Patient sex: F
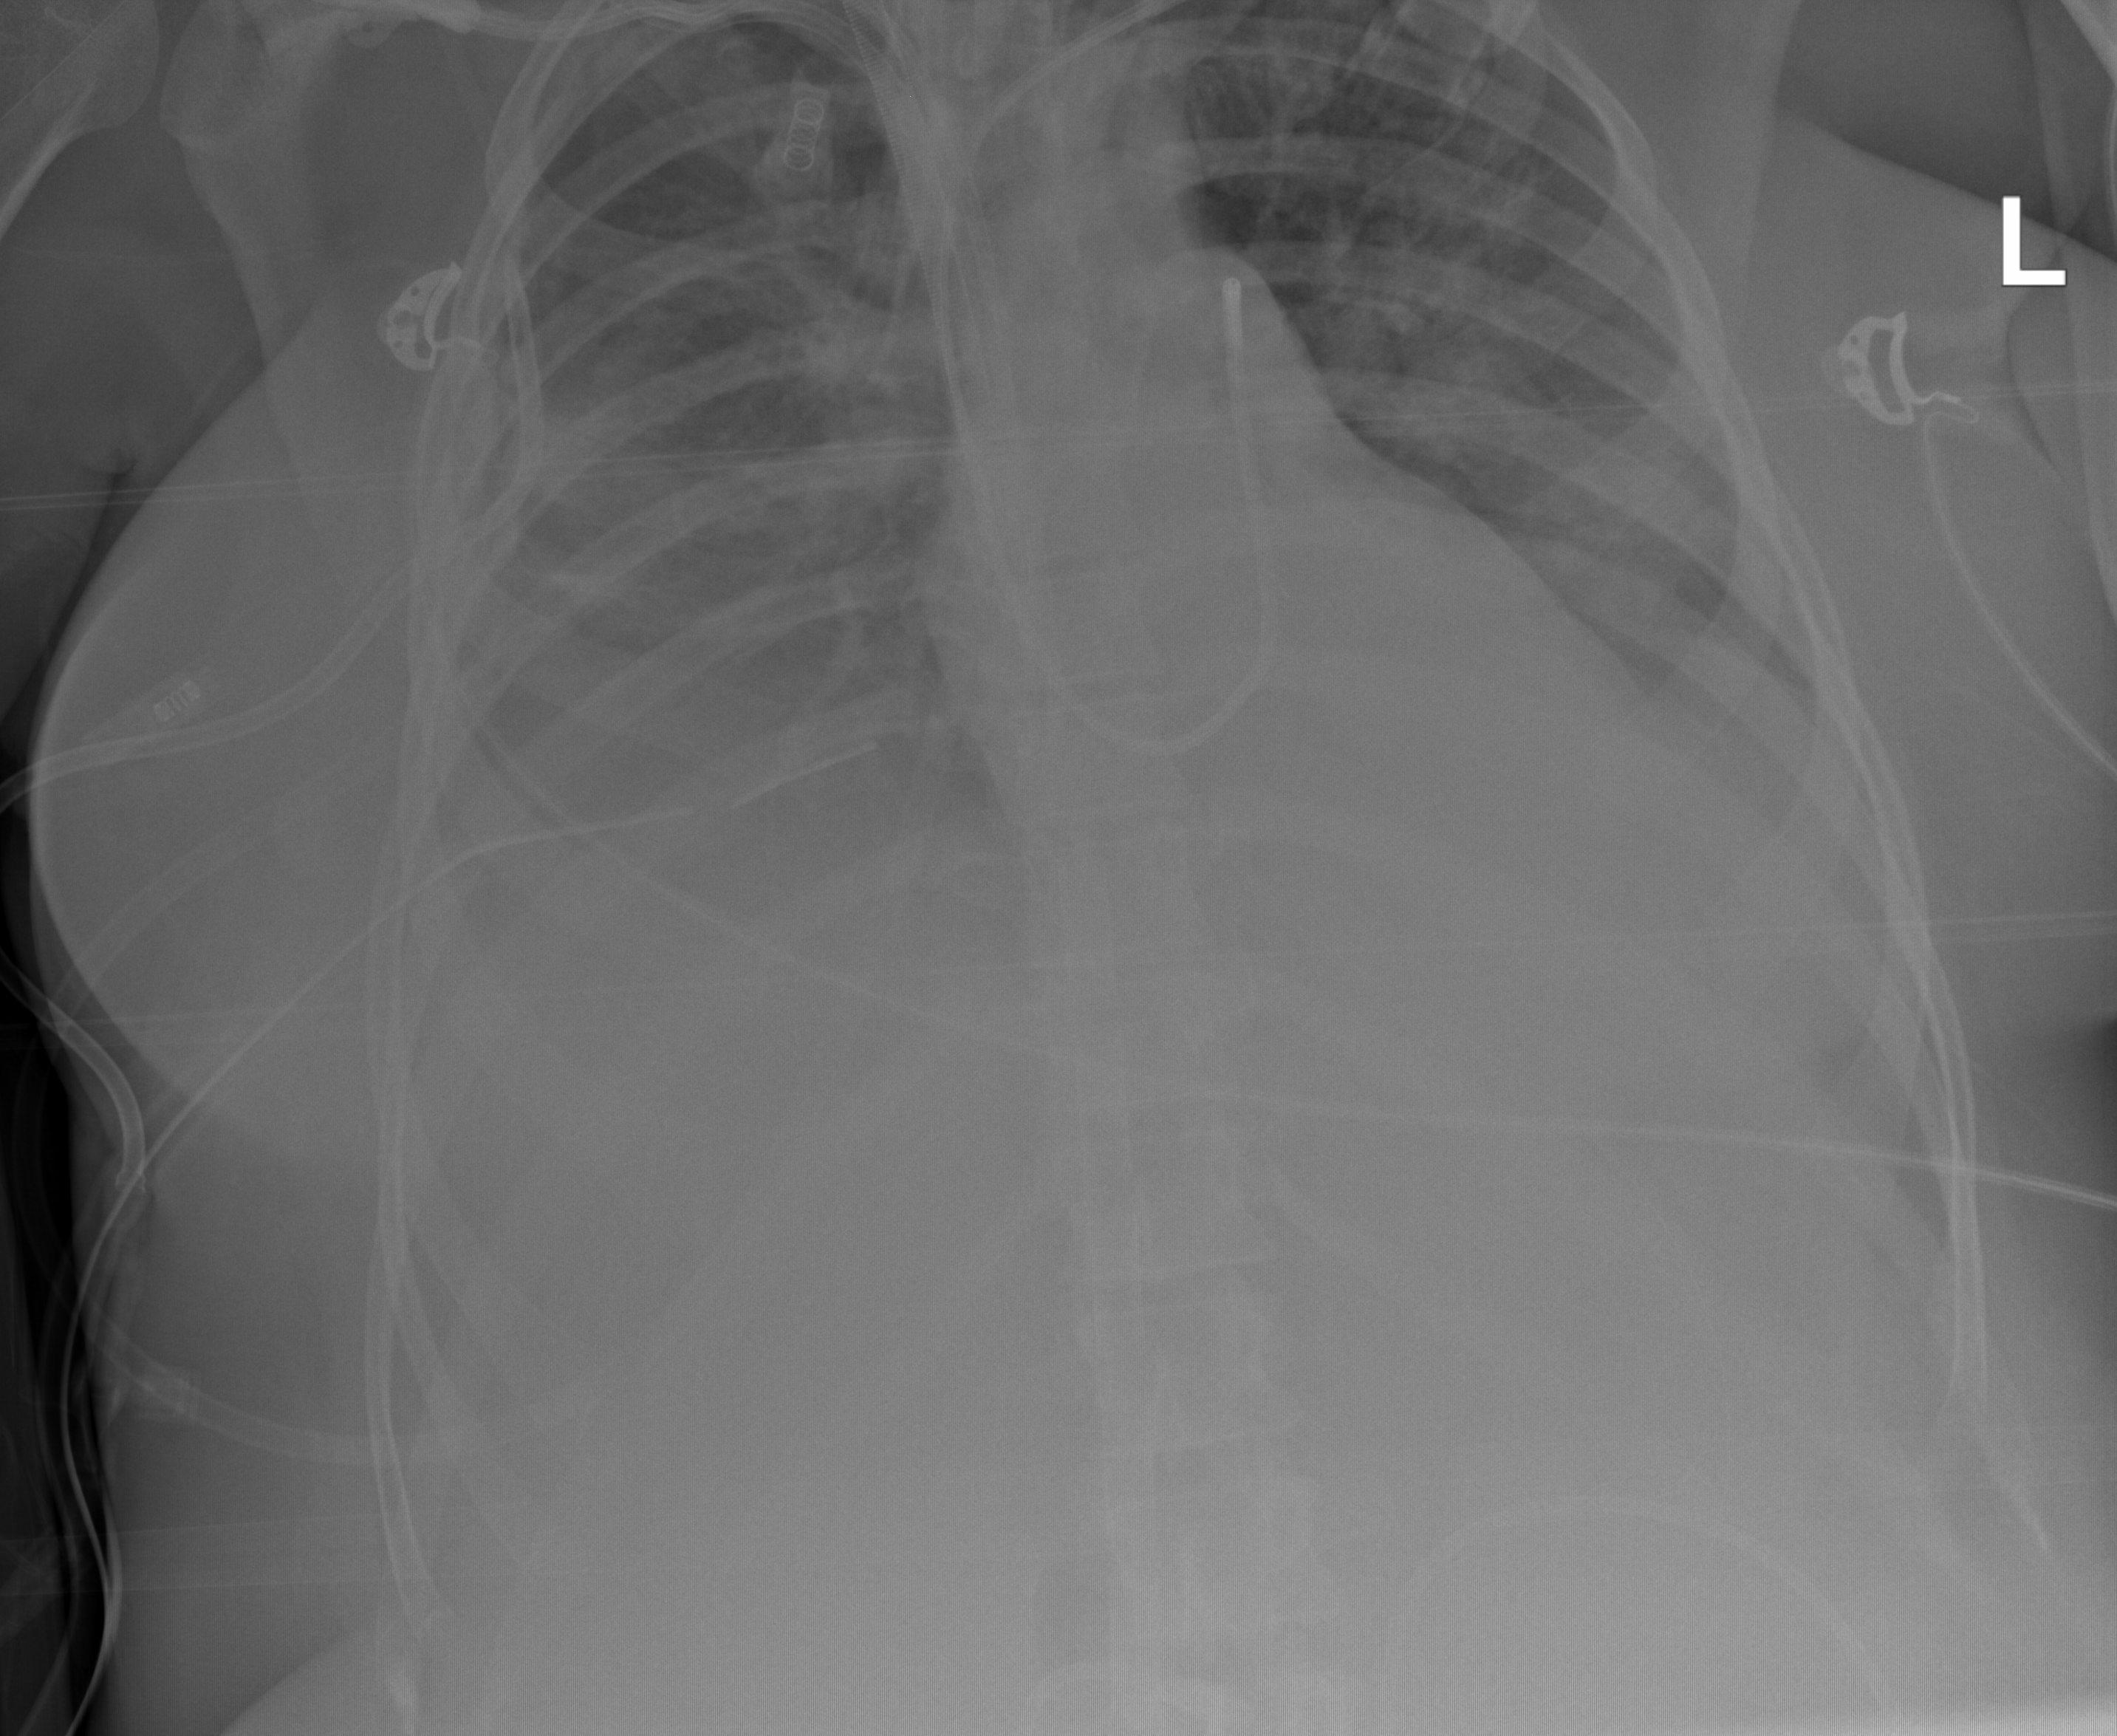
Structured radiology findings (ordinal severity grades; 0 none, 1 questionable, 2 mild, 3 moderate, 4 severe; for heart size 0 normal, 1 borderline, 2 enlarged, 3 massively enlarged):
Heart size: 2
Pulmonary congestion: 2
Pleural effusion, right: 3
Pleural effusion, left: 2
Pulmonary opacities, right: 2
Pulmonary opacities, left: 2
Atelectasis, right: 2
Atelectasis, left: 2